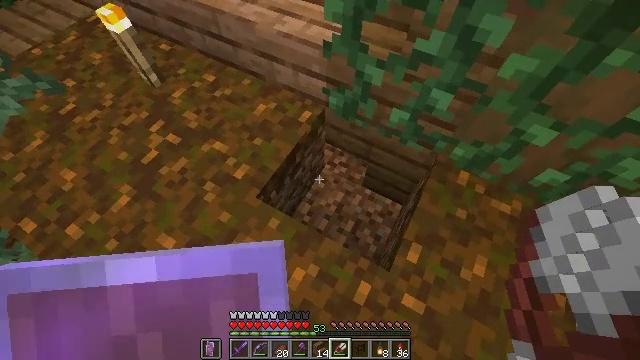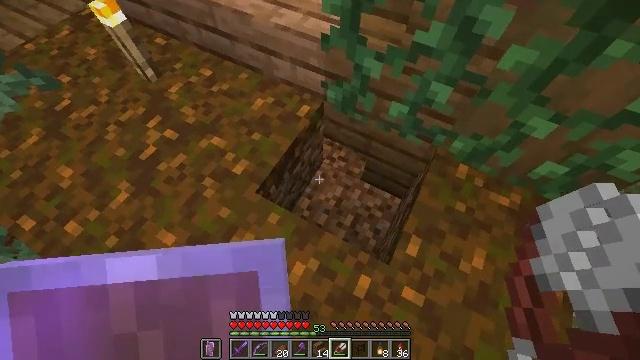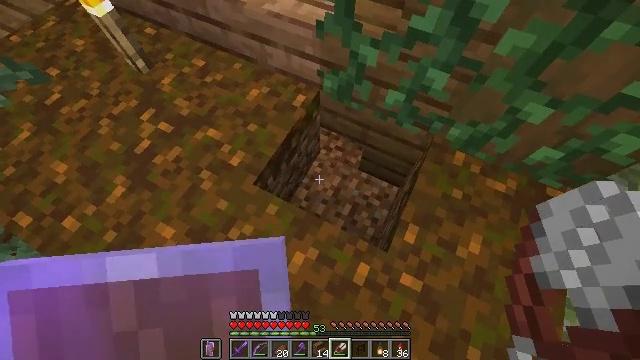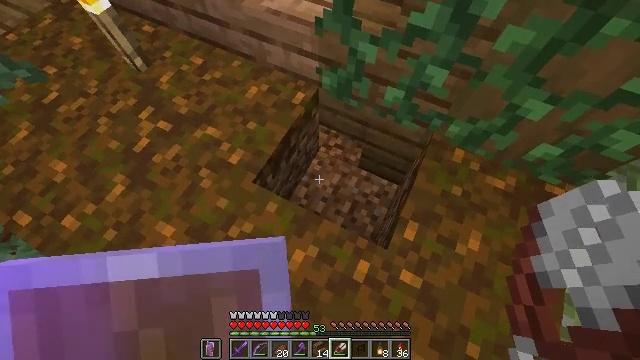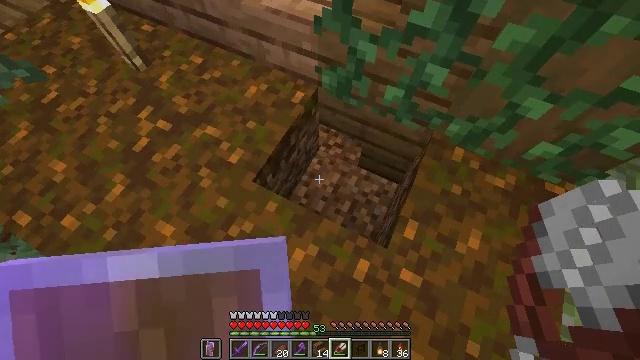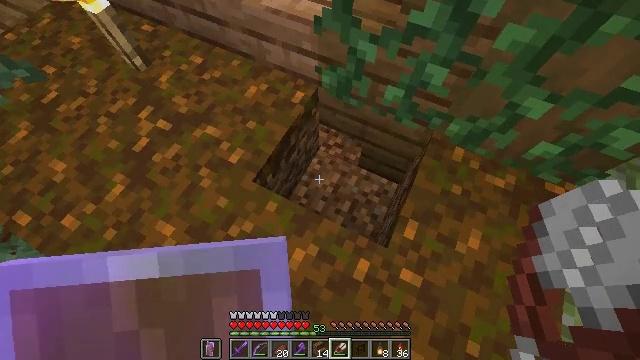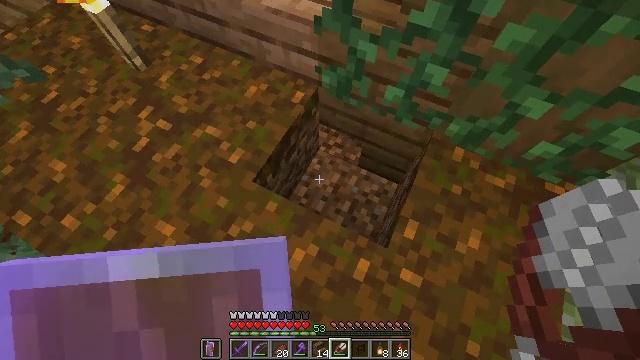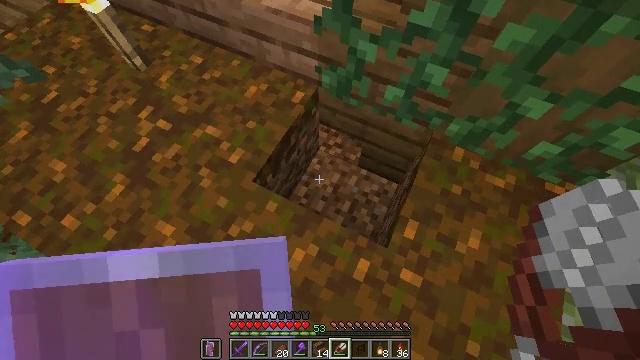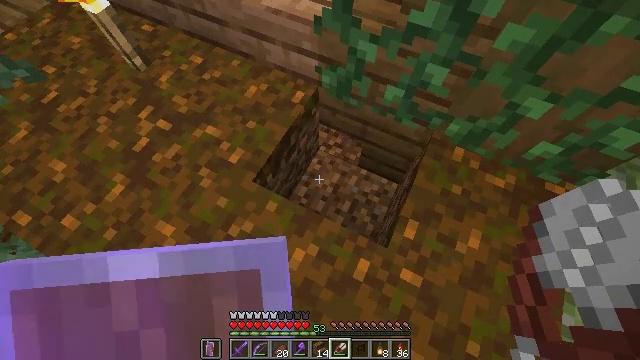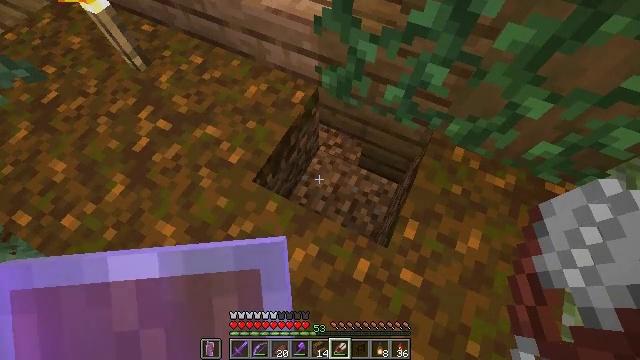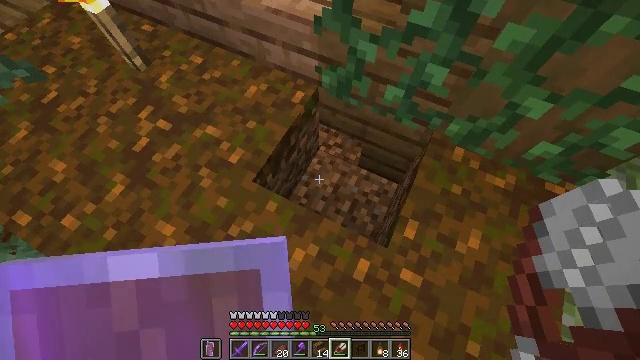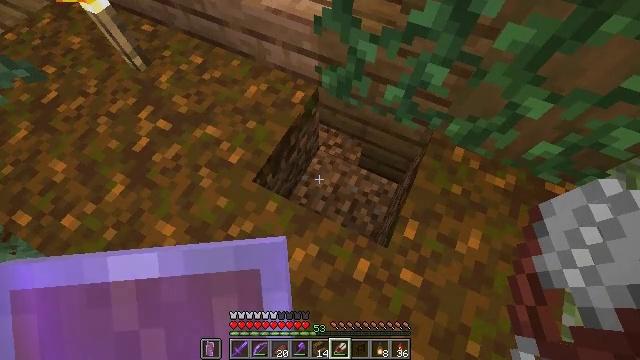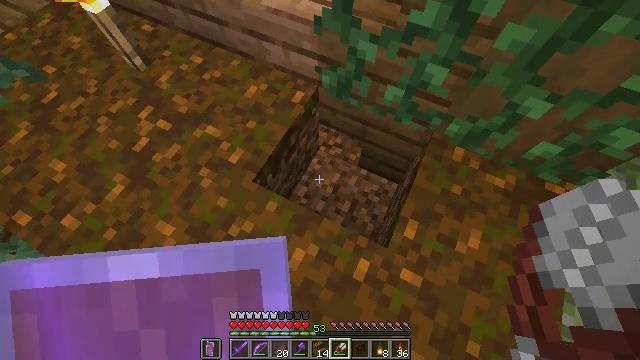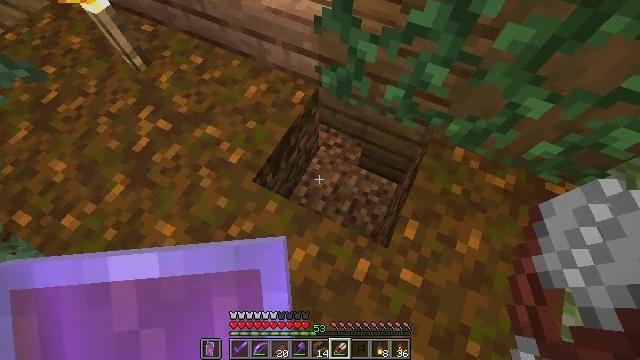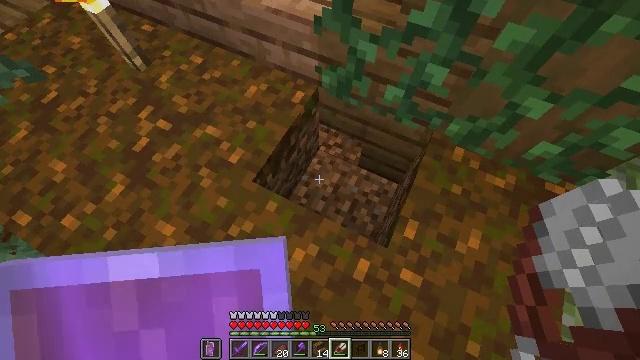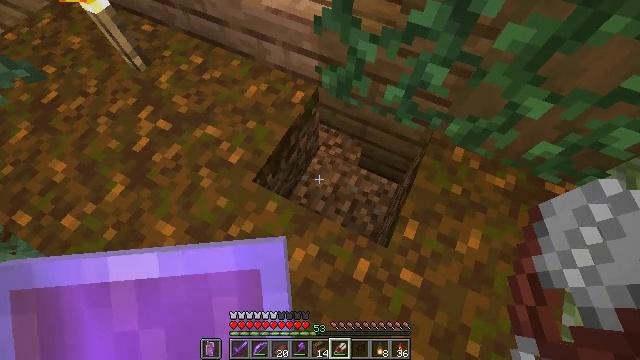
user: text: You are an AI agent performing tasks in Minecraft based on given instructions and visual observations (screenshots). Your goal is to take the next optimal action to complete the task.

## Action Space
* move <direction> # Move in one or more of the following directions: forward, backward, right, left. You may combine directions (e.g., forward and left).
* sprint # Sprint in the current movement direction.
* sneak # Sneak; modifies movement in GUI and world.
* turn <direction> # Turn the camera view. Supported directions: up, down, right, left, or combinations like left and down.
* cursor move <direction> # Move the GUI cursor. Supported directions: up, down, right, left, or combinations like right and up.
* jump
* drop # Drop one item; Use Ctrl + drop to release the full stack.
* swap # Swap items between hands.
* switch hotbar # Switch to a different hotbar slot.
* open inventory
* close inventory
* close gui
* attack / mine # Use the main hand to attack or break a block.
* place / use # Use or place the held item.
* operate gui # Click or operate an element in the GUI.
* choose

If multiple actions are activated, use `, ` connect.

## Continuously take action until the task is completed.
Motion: motion action
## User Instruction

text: Extract mossy cobblestone using a pickaxe.
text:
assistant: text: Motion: turn down
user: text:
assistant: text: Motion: turn right and down
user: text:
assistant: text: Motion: no_op
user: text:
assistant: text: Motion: no_op
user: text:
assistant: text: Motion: no_op
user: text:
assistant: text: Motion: no_op
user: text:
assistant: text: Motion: no_op
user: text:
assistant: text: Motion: no_op
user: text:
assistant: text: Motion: no_op
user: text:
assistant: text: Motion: no_op
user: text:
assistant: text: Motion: no_op
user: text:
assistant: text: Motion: no_op
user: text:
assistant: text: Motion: no_op
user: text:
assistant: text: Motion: no_op
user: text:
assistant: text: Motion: no_op
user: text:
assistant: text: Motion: no_op
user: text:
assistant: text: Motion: turn right
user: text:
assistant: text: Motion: turn right and up
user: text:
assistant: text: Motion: turn right and up
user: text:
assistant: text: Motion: turn right and up
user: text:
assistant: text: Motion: move forward, turn right and up
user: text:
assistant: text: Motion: move forward, turn right and up
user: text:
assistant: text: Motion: move forward, turn right and up
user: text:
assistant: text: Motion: move forward, turn right and up
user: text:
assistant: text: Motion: move forward
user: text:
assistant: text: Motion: move forward
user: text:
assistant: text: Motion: move forward
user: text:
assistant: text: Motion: move forward, turn left and up
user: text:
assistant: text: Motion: move forward, turn left and up
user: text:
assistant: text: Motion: move forward, turn left and up